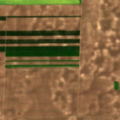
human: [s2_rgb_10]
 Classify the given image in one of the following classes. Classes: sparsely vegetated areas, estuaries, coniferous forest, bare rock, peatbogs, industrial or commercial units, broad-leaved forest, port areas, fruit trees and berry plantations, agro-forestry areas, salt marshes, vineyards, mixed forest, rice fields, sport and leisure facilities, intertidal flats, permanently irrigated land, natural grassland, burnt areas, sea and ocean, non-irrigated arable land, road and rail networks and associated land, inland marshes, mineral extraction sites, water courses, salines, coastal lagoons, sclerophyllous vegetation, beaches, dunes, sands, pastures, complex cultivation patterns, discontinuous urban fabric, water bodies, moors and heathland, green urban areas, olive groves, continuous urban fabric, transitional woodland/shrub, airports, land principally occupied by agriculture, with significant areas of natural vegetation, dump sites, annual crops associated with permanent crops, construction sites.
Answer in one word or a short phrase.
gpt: non-irrigated arable land